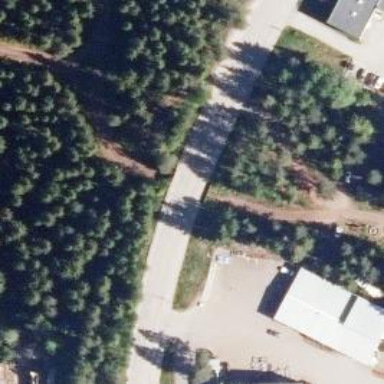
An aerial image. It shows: Intermediate difficulty Nordic footway for classic and skating styles.